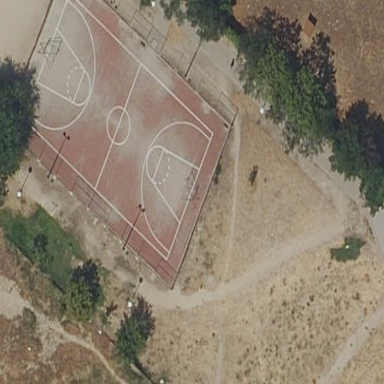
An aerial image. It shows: Basketball court on pitch.